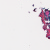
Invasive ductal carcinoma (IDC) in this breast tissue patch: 0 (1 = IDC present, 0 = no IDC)